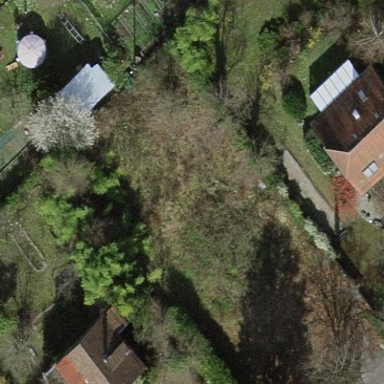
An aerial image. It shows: Garden surrounded by fence.